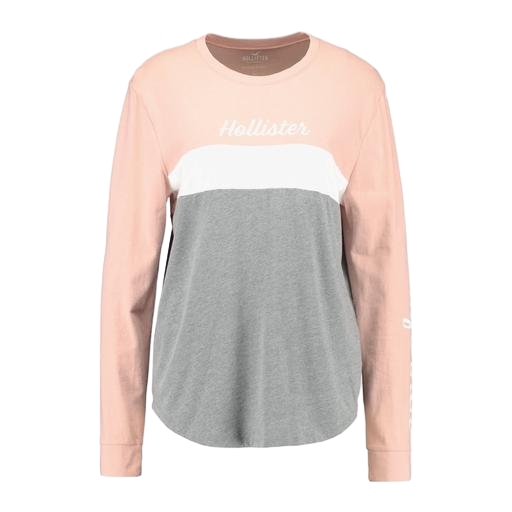
long-sleeve tee, longsleeve t-shirt, long-sleeve jersey tee, white background